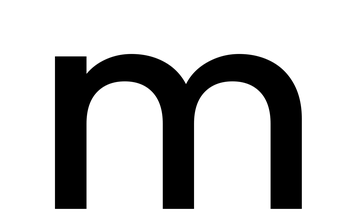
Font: Poppins-Medium